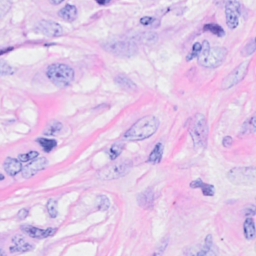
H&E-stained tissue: Breast